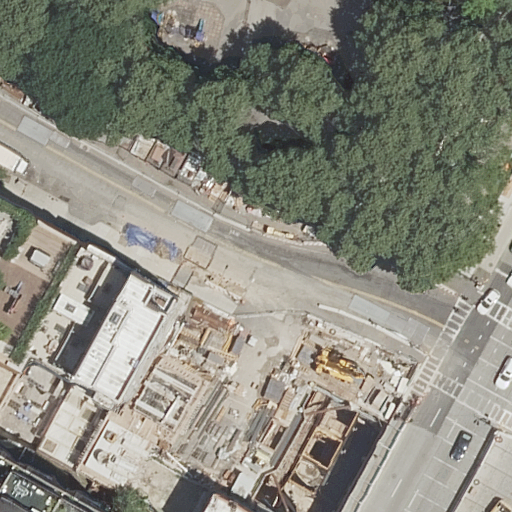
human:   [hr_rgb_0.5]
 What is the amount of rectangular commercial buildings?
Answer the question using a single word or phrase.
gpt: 1

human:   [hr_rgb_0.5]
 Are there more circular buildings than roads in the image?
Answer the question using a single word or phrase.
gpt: no

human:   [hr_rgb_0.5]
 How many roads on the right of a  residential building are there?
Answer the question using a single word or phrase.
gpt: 12

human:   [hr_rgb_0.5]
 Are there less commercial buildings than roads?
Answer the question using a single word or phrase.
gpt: yes

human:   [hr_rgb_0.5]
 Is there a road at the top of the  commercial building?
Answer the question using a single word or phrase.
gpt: yes

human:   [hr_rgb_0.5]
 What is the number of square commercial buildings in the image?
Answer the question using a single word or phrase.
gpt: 0

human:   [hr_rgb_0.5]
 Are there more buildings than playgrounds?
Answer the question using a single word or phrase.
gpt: yes

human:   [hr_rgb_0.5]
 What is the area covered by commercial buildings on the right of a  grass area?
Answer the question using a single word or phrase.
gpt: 723m2

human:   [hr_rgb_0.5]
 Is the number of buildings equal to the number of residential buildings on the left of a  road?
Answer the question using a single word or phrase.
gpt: no

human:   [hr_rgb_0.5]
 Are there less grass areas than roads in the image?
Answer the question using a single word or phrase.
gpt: yes

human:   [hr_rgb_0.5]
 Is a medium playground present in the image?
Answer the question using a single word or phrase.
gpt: yes

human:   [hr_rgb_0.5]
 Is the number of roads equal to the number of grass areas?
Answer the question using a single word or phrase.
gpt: no

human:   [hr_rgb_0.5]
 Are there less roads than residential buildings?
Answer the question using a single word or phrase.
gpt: no

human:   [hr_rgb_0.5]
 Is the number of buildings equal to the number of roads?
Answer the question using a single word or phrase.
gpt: no

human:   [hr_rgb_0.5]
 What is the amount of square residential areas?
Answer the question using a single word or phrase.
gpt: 0

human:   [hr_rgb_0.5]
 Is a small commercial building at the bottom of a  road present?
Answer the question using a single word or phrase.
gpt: no

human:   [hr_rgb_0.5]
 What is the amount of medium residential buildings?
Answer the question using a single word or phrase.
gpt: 3

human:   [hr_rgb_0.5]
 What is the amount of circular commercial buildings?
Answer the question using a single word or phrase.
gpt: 0

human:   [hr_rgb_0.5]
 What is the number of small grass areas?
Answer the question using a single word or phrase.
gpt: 1

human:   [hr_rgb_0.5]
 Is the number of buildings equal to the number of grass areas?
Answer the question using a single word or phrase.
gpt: no

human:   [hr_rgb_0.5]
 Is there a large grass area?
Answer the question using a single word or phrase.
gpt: yes

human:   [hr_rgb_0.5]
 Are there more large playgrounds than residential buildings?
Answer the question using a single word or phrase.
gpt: no

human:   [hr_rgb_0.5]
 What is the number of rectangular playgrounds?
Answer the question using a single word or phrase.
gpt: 1

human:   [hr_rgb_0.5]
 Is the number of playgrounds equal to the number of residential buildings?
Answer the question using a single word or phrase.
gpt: no

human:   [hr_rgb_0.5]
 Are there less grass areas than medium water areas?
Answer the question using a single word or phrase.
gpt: no

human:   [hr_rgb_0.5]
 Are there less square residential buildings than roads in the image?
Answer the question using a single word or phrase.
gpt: yes

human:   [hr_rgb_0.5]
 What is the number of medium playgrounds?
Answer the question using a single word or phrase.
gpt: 1

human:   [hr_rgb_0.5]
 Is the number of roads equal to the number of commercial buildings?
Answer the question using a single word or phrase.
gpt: no

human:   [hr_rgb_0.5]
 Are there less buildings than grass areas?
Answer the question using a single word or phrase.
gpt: no

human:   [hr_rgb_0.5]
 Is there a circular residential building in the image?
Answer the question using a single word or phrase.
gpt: no

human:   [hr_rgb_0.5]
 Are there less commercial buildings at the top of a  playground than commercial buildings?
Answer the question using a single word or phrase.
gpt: yes

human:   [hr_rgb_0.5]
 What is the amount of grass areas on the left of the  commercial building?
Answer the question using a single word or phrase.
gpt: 2

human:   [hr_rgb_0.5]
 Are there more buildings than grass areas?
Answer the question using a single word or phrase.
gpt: yes

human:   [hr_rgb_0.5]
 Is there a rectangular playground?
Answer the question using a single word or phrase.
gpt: yes

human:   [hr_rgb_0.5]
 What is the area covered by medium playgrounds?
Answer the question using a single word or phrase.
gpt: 272m2

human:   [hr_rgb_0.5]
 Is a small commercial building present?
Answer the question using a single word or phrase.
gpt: no